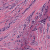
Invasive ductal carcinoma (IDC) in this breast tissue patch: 1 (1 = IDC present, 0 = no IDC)